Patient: sex F, age 61
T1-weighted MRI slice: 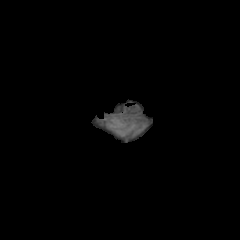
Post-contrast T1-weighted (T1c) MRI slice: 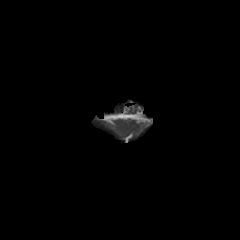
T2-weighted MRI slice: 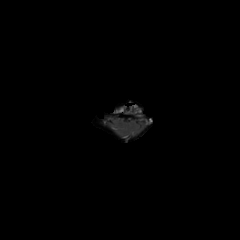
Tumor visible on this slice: no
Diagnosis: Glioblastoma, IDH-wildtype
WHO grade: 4